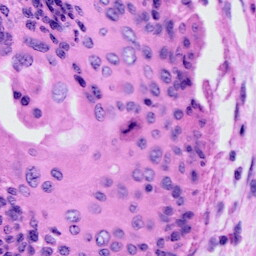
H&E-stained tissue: Cervix